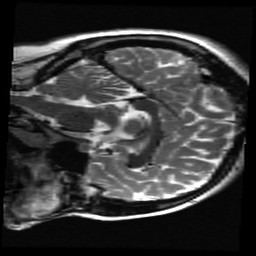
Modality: T2w
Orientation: sagittal
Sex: female
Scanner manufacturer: ge
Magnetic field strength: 3 T
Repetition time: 5 s
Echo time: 0.1013 s